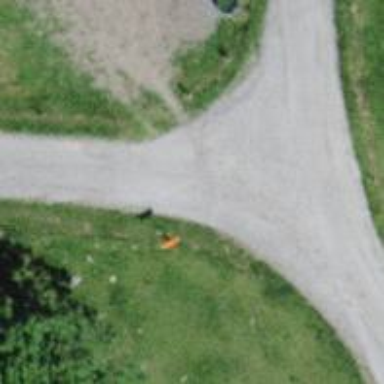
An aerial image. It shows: Pole with roofed pipeline marker.